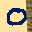
Label: 0